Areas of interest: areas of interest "Industrial Park"
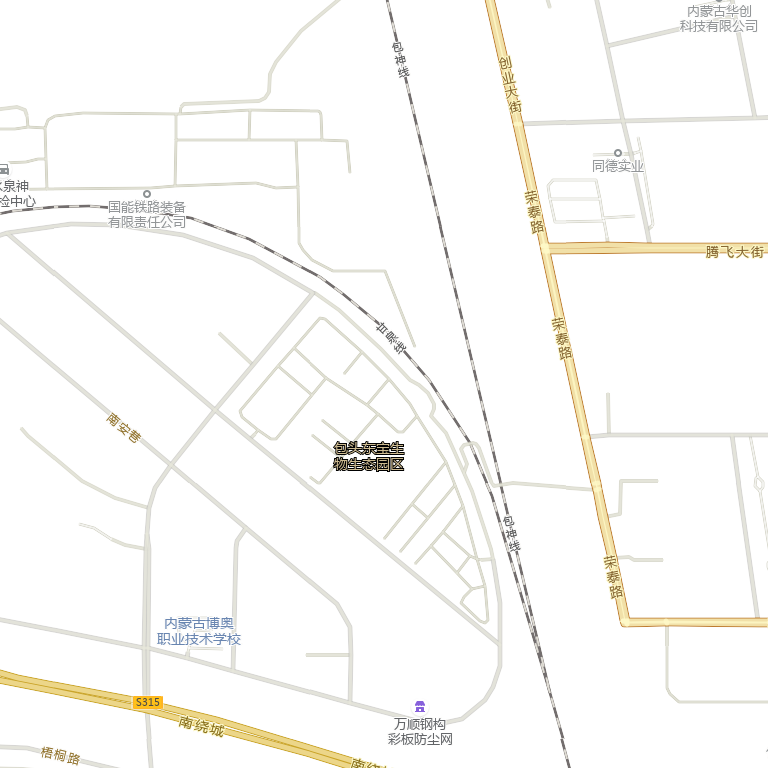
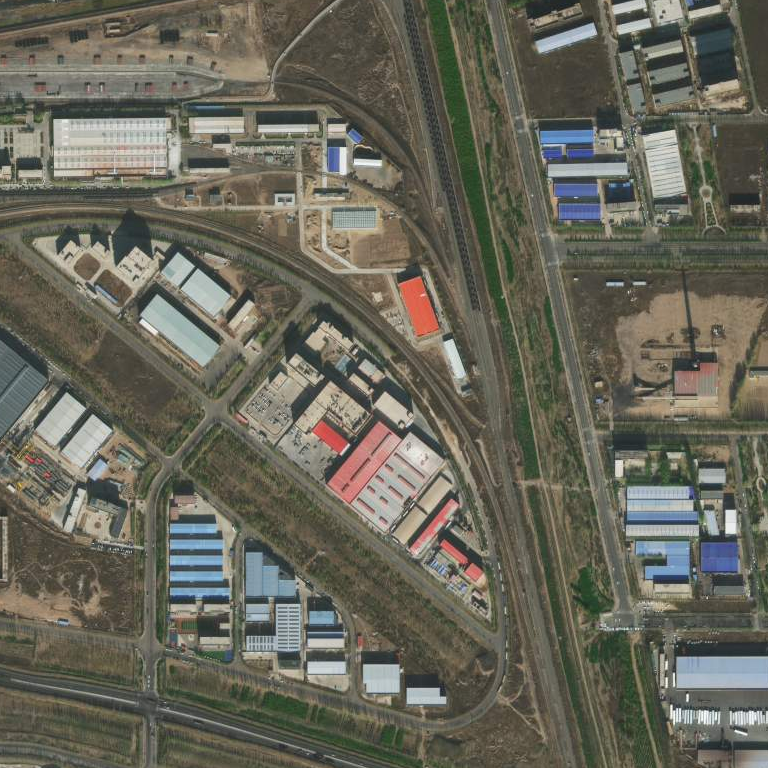